九年级 · 组合几何学
剪纸是中国的传统文化之一. 如图 1, 将长为 $12 \mathrm{~cm}$, 宽为 $5 \mathrm{~cm}$ 的矩形纸片剪成 4 张小纸片、分别记为“(1), (2),(3)，(4)”. 若这四张小纸片恰好能拼成如图 2 所示的矩形, 则在“小纸片(1)"中, 较长直角边= $\qquad$ $\mathrm{cm}$.

    图1

    图2

    （第 17 题）

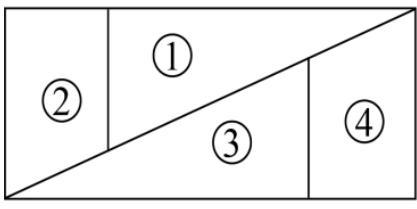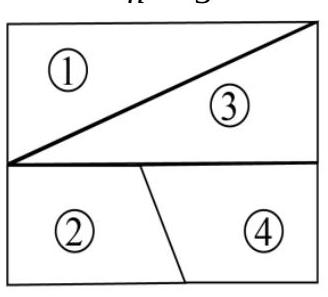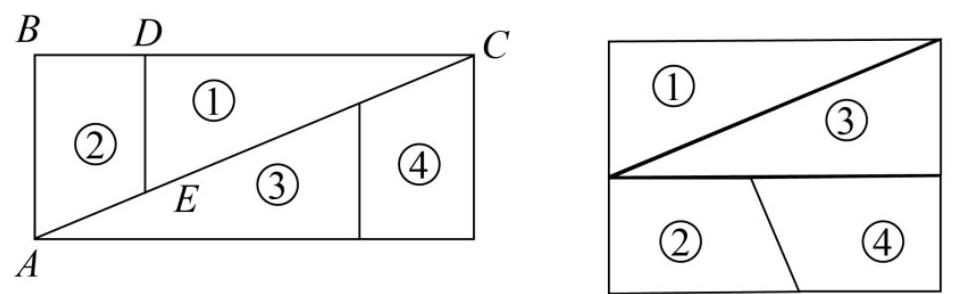
答案:  $\frac{60}{7} / 8 \frac{4}{7}$

解析: 如图，设 $C D=x \mathrm{~cm}, D E=y \mathrm{~cm}$ ，则 $B D=(12-x) \mathrm{cm}$, 利用平行线分线段成比例得到 $y$ 与 $x$ 之间的关系, 构建方程求解即可.
【详解】如图, 设 $C D=x \mathrm{~cm}, D E=y \mathrm{~cm}$ 则 $B D=(12-x) \mathrm{cm}$,

$\because D E / / A B$,

$\therefore \frac{D E}{A B}=\frac{C D}{C B}$,

$\therefore \frac{y}{5}=\frac{x}{12}$,

$\therefore y=\frac{5}{12} x$,

又 $\because x=y+5$,

$\therefore x=\frac{5}{12} x+5$,

$\therefore x=\frac{60}{7}$,

$\therefore$ 较长直角边为 $\frac{60}{7} \mathrm{~cm}$

故答案为: $\frac{60}{7}$.

【点睛】本题考查图形的拼剪, 正方形的性质, 平行线分线段成比例定理等知识, 解题的关键是理解题意, 学会利用参数构建方程组解决问题.